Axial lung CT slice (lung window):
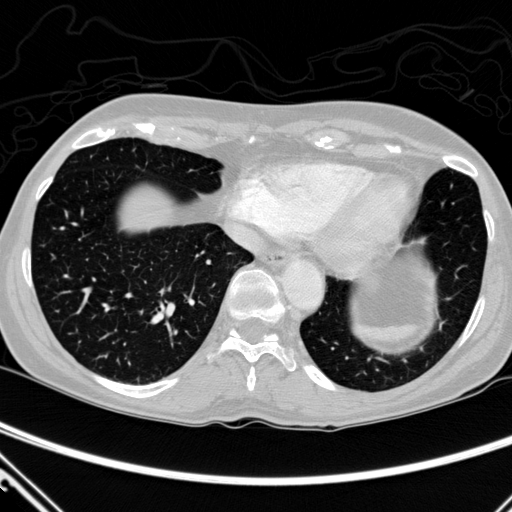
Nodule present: no